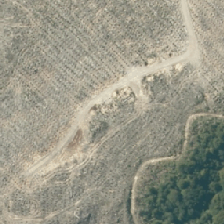
Land cover: harvested_forest